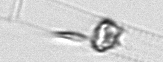
Label: Dactyliosolen_blavyanus